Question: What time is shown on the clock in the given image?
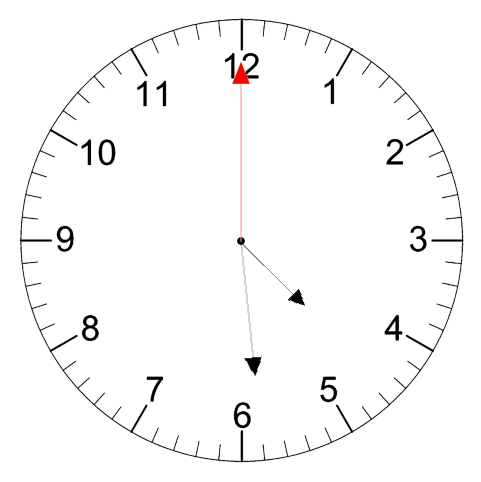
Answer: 04:29:00